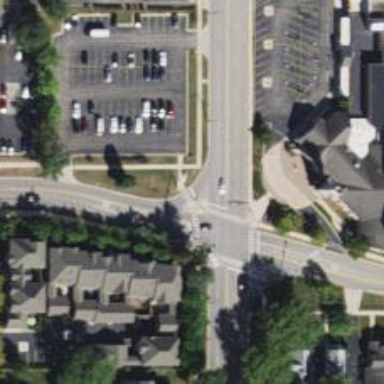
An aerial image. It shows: Road with stop sign.